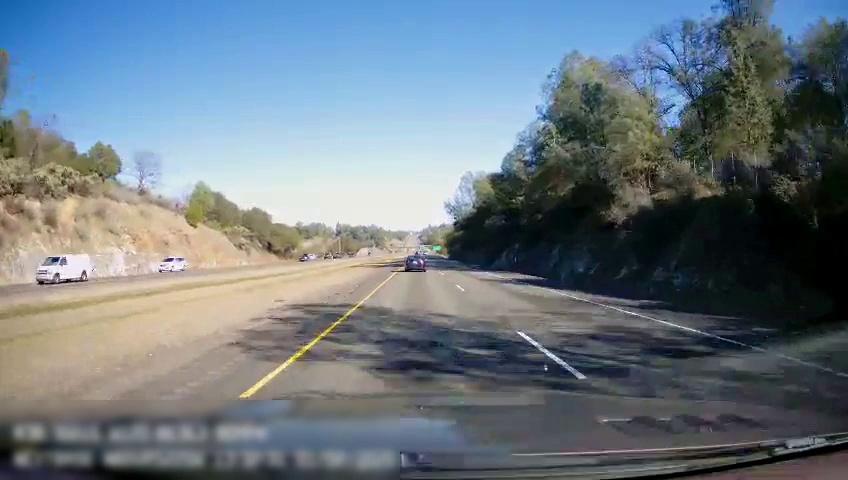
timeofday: Day
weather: Sunny
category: Drivable Space
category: Drivable Space
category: Vehicles | SUV
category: Vehicles | Van
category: Vehicles | SUV
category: Vehicles | SUV
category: Vehicles | Car
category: Lanes | Current Lane
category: Lanes | Current Lane
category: Lanes | Alternate Lane